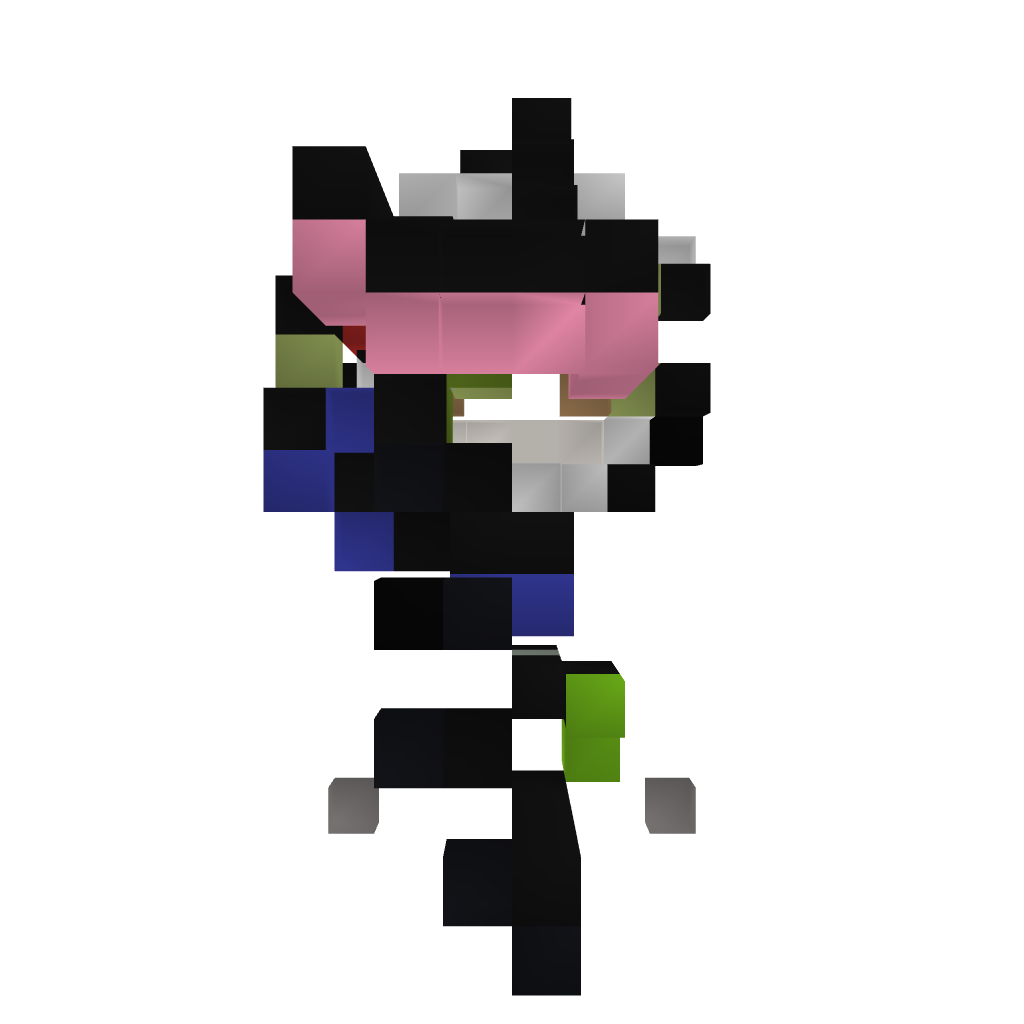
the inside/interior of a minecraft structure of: PVP/Adventure Lobby Basic Cabine